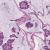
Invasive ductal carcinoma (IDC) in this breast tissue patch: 1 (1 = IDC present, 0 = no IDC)